Question: So I'm writing a basic http server in c++ for school. At the moment my service can receive a request and send a basic response. I'm writing a basic acceptance test with python requests and executing it in a shell script by running the webserver in the background and then running the python client. Locally (on Mac) running the tests it works fine, also on a custom ubuntu docker container, which is also used for my config.yml file.
But when running the tests on circleCI the client seems to be accepted but the GET request is not being received and the program hangs.
Does anyone know why this is and how to solve it?
Please not that the include code is still being developed so be kind :slight_smile:
My config.yml:
'''
version: 2
jobs:
build:
docker:
- image: "rynosaurusrex/ci_for_codam:webserv"
steps:
- checkout
- run:
name: Build
command: 'echo Building'
- run:
name: Unit-Test
command: "make test && ./unit_test"
- run:
name: Acceptance-Test
command: make acceptence
'''
My basic python GET request:
'''
import time
import requests
from requests import Session
from enum import Enum
class Colors:
OKGREEN = ''
FAILRED = ''
NATURAL = ''
OK = 200
BAD_REQUEST = 400
NOT_FOUND = 404
URI_TOO_LONG = 414
TEAPOT = 418
NOT_IMPLEMENTED = 501
localhost = "http://localhost:80"
EXIT_CODE = 0
print("Connecting to server...")
r = requests.get(localhost)
print("Request send!")
if r.status_code != OK:
print(f"{Colors.FAILRED}[KO] {Colors.NATURAL} Get request on http://localhost:80")
EXIT_CODE = 1;
else:
print(f"{Colors.OKGREEN}[OK] {Colors.NATURAL} Get request on http://localhost:80")
# sleep so that the exit code is that of the python script and not the server
time.sleep(1)
exit(EXIT_CODE)
'''
and my messy bash script to run everything:
'''
#!/bin/bash
# the & runs a command/program in the background
./Webserver.out &
# Save the PID to kill the webserv
PID=$!
# sleep for 2 second to make sure the server has time to start up
sleep 2
# run the tests
# curl localhost:80
python3 acceptence_tests/TestClient.py
# save the return val of the tests for CI
T1=$?
kill $PID
exit $T1
'''
So I print a few status updates when running the tests. When printing 'Accepted client on fd 4'the accept() call was succesful but the request doesn't seem to be coming through, possible a handshake issue? As mentioned above, running this locally and directly in the container delivers the expected results, how does local ports work within CircleCI?

I've tried changing the request to https with port 443, also 0.0.0.0 and it seems like the 'handshake' is failing any ideas?
Thanks in advance!
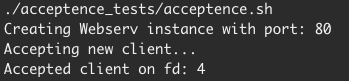
Answer: This could be caused by trying to run as root in your container, since this could be blocked/limited by the host system (which is configured/owned by circleCI/github in this case) for security reasons. You could try explicitly creating and using a separate user in your Dockerfile, avoiding weird permission issues.
As an example, if you add this to your Dockerfile you'll use 'test_user' instead of 'root':
'''
RUN useradd -m test_user
USER test_user
'''